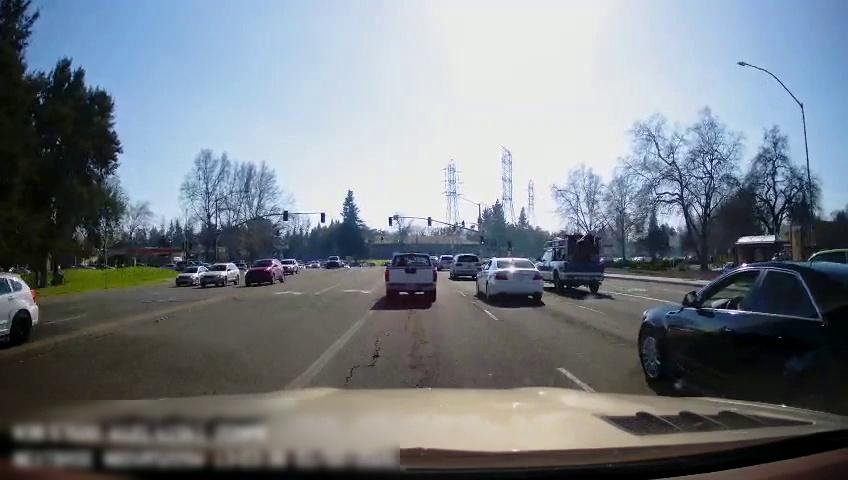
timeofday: Day
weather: Sunny
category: Drivable Space
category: Vehicles | SUV
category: Vehicles | SUV
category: Vehicles | Car
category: Vehicles | SUV
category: Vehicles | Car
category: Vehicles | SUV
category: Vehicles | Car
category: Vehicles | Truck
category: Vehicles | Car
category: Vehicles | Truck
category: Vehicles | Van
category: Vehicles | SUV
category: Vehicles | Car
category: Lanes | Opposite Lane
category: Lanes | Opposite Lane
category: Lanes | Current Lane
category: Lanes | Current Lane
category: Lanes | Alternate Lane
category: Traffic | Lights
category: Traffic | Lights